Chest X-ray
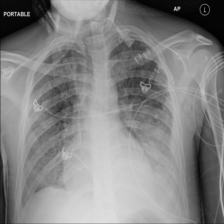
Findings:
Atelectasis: negative
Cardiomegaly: negative
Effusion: negative
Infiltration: negative
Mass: negative
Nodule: positive
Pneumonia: negative
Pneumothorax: negative
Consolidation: negative
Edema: positive
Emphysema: negative
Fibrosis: negative
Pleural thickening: negative
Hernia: negative